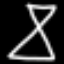
Label: hourglass